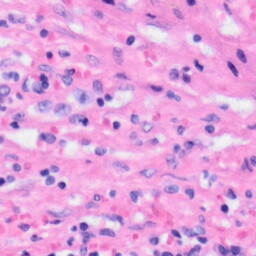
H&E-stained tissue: Liver